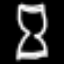
Label: hourglass